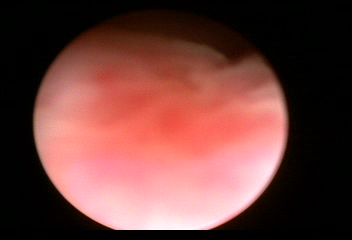
Modality: WLC
Class: Normal mucosa
Bladder cancer association: No